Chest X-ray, PA view. Patient: 60 years old, sex M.
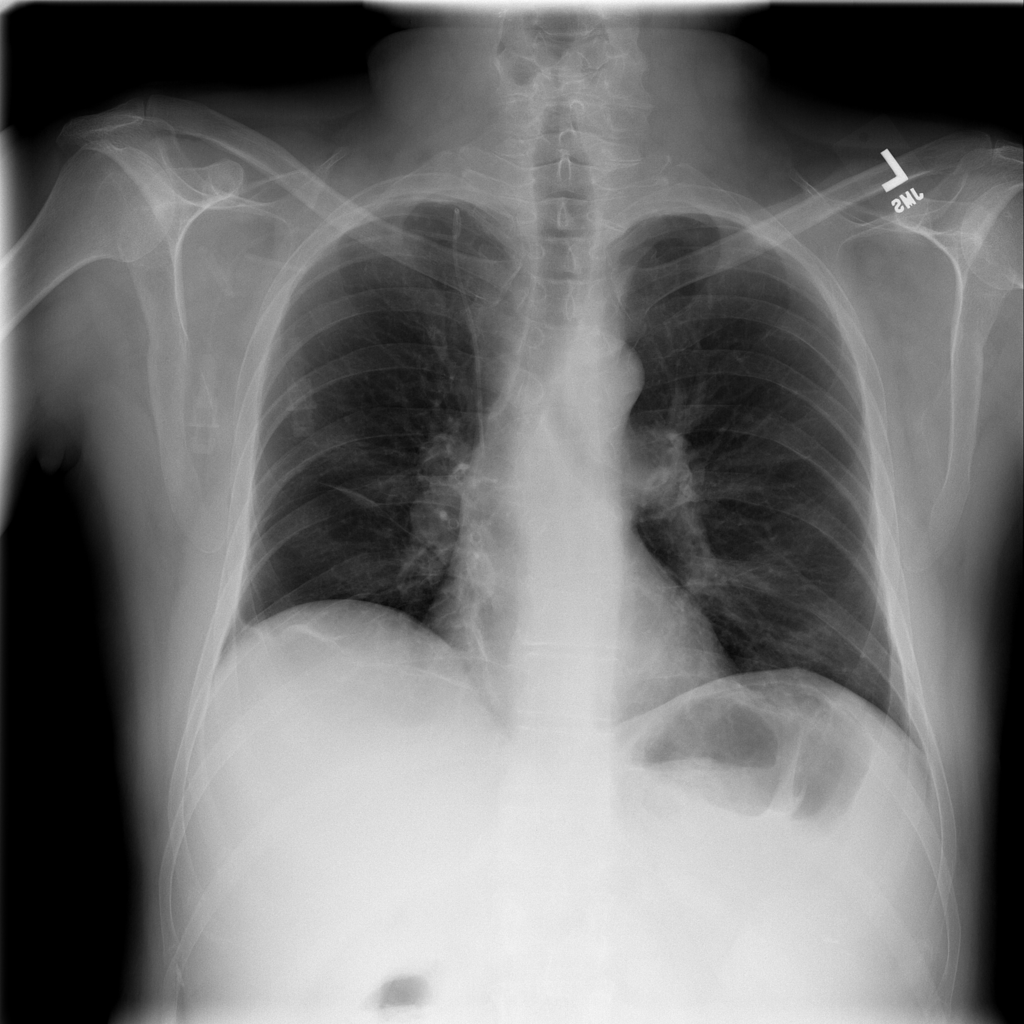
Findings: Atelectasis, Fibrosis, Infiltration